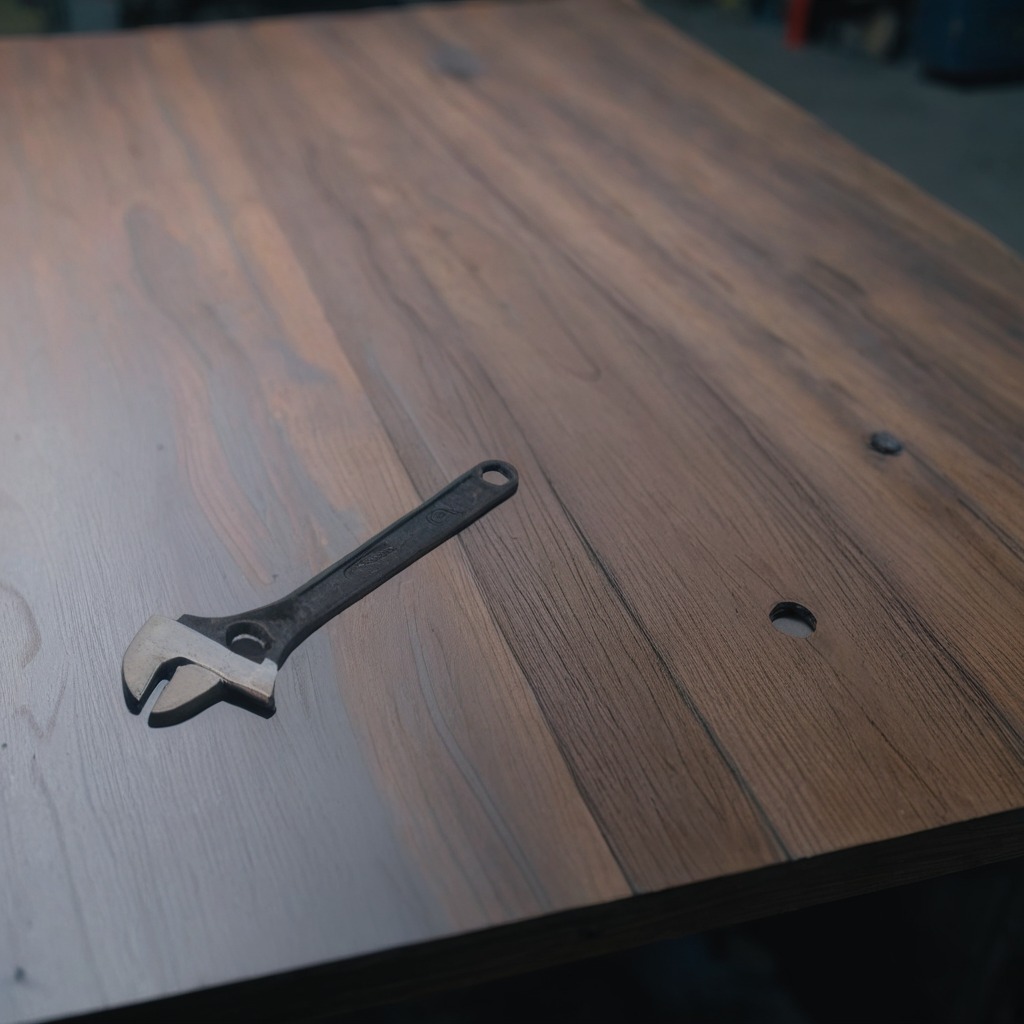
An wrench is lying on a table in a small garage.